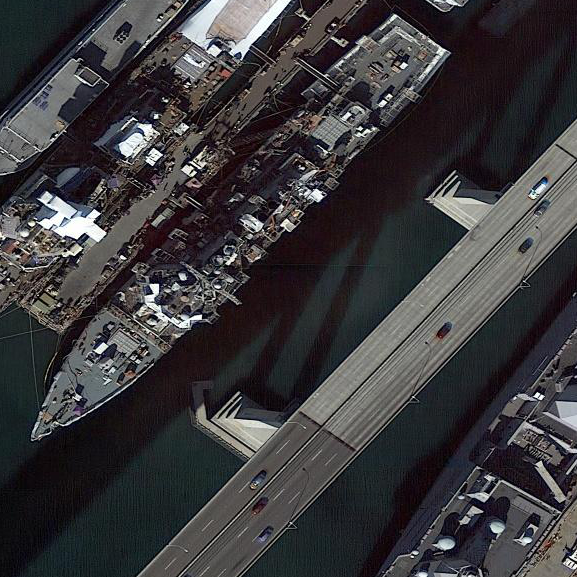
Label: Arleigh_Burke-class_destroyer